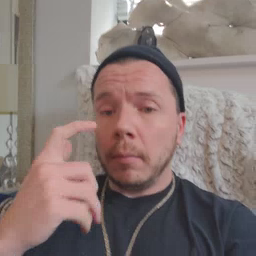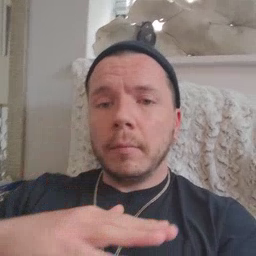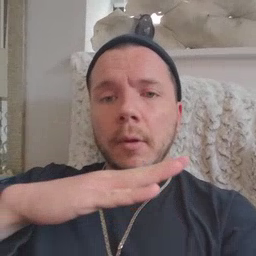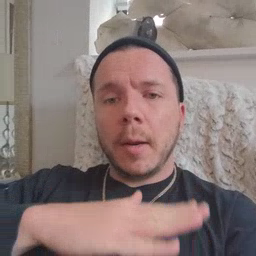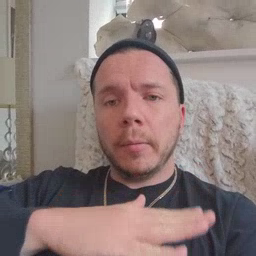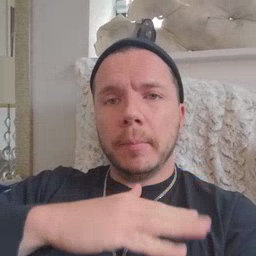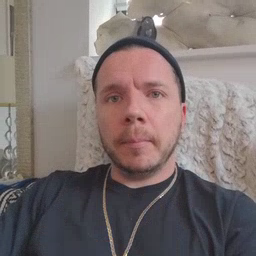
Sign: table